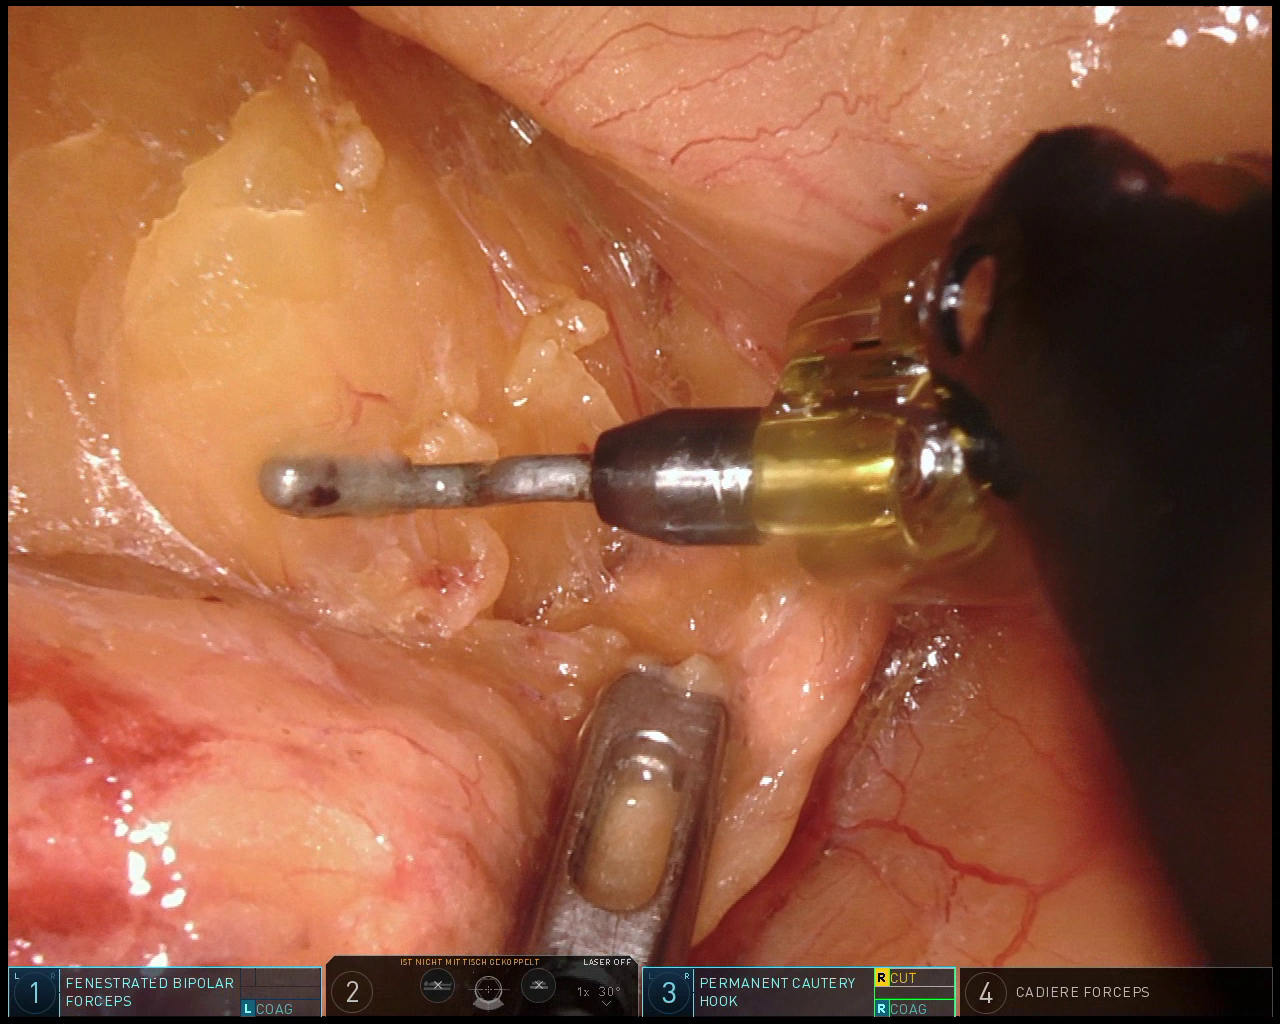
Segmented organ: pancreas
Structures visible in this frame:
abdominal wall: no
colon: no
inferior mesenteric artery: no
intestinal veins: no
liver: no
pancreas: yes
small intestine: no
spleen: no
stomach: no
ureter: no
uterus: no
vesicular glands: no